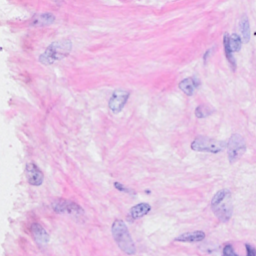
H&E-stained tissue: Breast